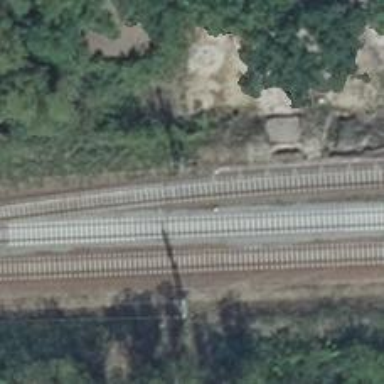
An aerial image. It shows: Railway with electrified contact lines.